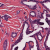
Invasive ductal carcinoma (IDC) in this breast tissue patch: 1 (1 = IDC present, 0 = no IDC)